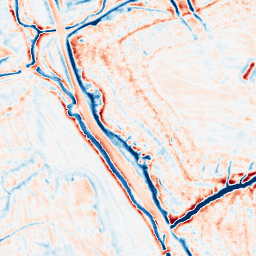
Category: edge_preserving
Decomposition family: bilateral
Decomposition parameters: d: 15
sigma_color: 75
sigma_space: 75
Upsampling method: sinc_blackman
Upsampling parameters: scale: 2
kernel_size: 8
Upsampling scale: 2